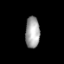
Tissue: lung
Cell type: Epithelial cells
Senescence score: 0.1872
Nuclear area (px): 441
Mean DAPI intensity: 163.764